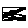
Label: tree